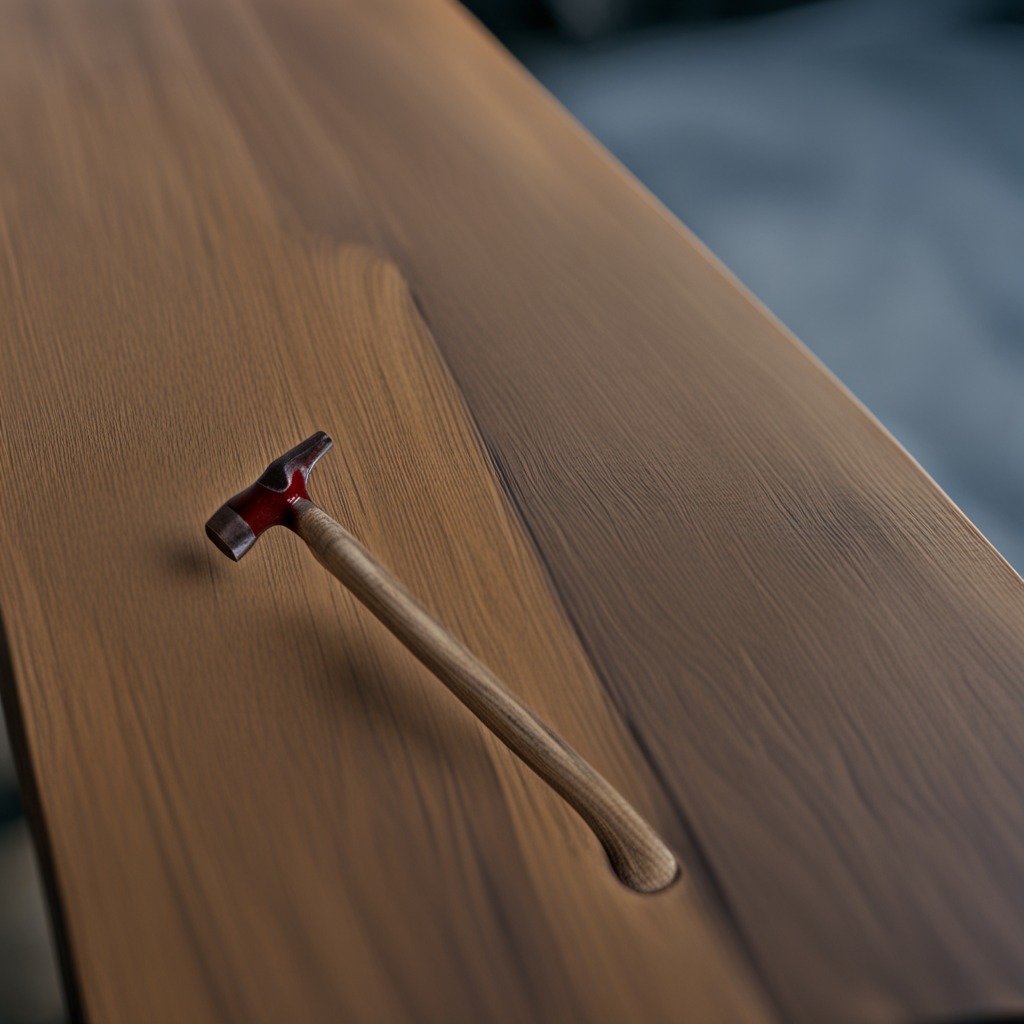
A hammer lies on the old table with faint burn marks in a small garage at twilight.